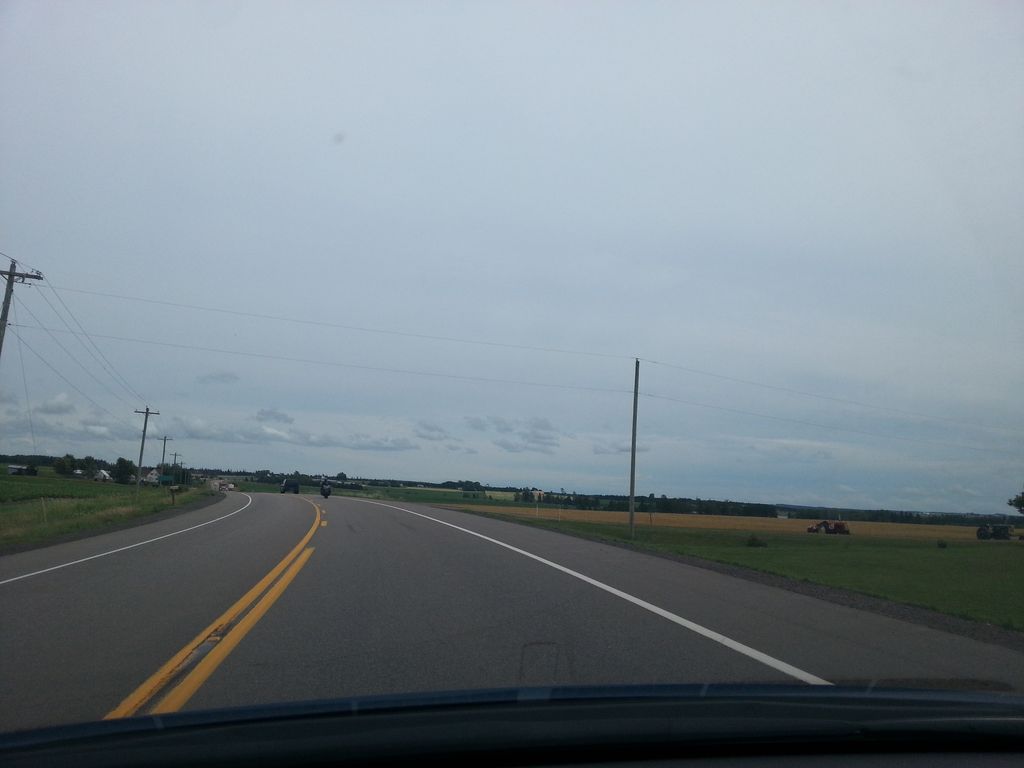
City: charlottetown